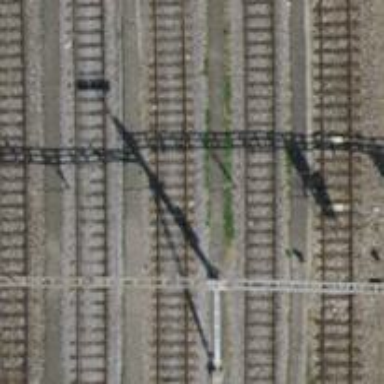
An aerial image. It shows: Single-track electrified railway siding with contact line.